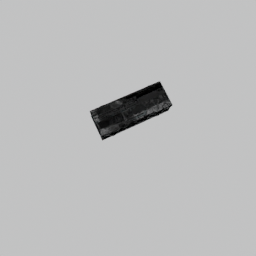
Label: mechanical